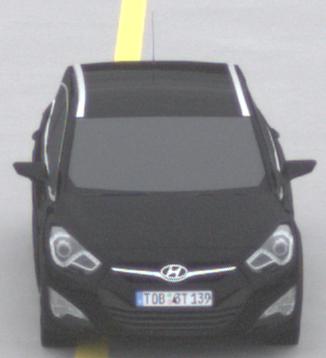
Make: Hyundai
Model: i40 Kombi 1.6 GDI
Detailed model: i40 (VF) Kombi
Model produced from: 2012/08
Model produced until: 2013/09
Doors: 5
Color: black
Road condition: dry road
Daytime: midday
Contrast: low contrast